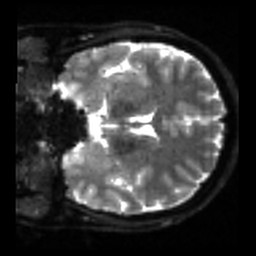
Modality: sbref
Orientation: coronal
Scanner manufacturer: siemens
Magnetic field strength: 3 T
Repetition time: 4 s
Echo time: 0.0594 s